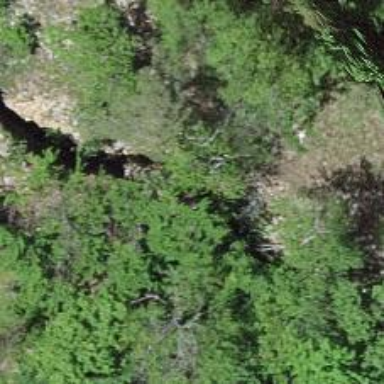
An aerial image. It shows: Cliff in nature.